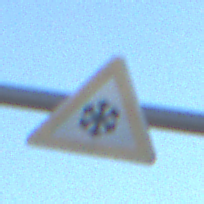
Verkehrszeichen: SchneeOderEisglaette
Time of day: MorningAfternoon
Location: Outdoor (Nature)
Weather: PartlyCloudy
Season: NotSpecified
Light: Natural